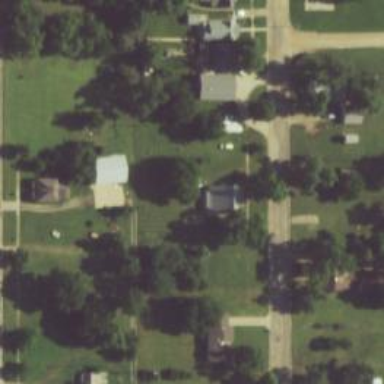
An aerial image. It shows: Alley classified as service road.